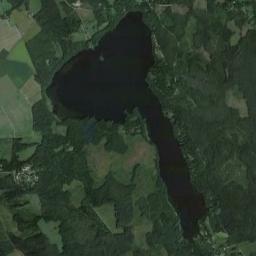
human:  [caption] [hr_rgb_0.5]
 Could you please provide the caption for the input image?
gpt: The lake is irregular in shape .

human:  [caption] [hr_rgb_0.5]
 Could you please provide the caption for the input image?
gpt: Many trees are around the lake .

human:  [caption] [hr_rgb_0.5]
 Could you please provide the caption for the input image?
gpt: The lake lies in the dense forest and the water is dark blue .

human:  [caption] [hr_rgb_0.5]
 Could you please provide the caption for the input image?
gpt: An irregularly shaped blue lake surrounded by green fields and forests .

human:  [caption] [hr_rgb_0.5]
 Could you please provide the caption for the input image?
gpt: There are green farmlands and meadows around the lake .